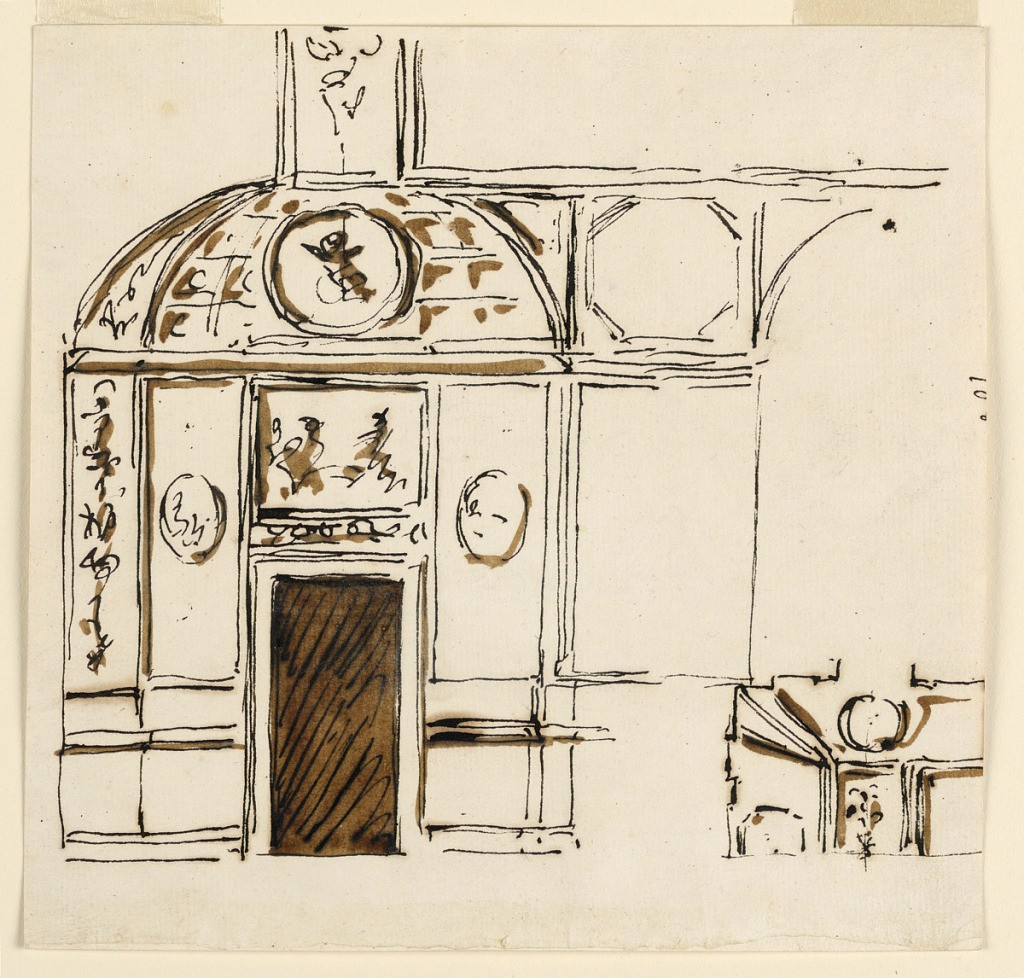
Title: Design for a Door Wall
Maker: Giuseppe Barberi, Italian, 1746–1809
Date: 1746–1809
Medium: Pen and brown ink, brush and brown wash on off-white laid paper, lined
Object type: Drawing
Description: Design for a Door Wall.